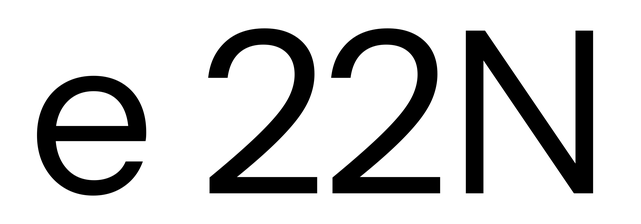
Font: InstrumentSans_Regular